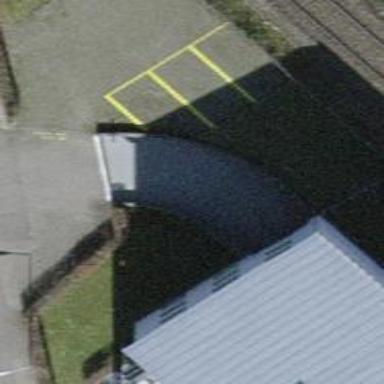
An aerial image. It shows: Concrete driveway.